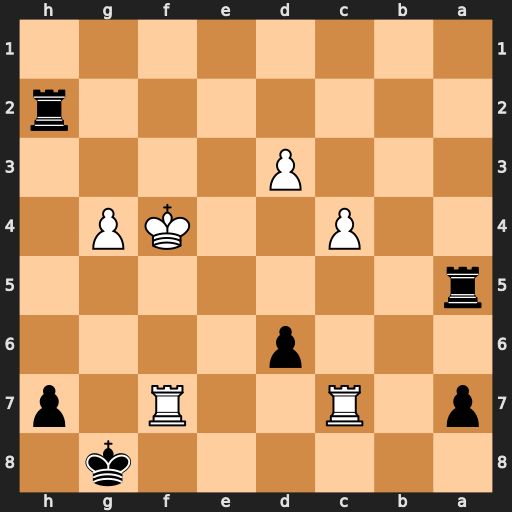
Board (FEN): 6k1/p1R2R1p/3p4/r7/2P2KP1/3P4/7r/8
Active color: b
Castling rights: -
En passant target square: -
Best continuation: Rf2+ Kg3 Rxf7